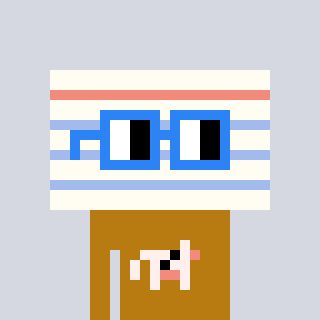
a pixel art character with square blue glasses, a empty notebook page-shaped head and a gold-colored body on a cool background